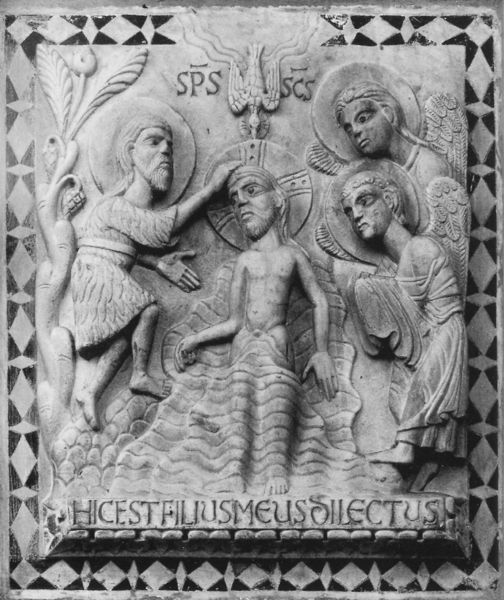
Titel: Kanzel
Standort: Florenz, S. Leonardo in Arcetri (EU - I - Toskana)
Schlagwörter: baum, flügel, mann, vogel, wasser, weiß, fluss, menschen, brust, marmor, männer, schwarz, tuch, halten, johannes, rahmen, stehen, stein, taube, täufer, pflanze, fliegen, engel, relief, schrift, wellen, inschrift, religion, heiligenschein, nimbus, christus, jesus, mittelalter, segnen, heiliger, heilige, taufe, muser, elfenbein, geist, bildhauer, latein, jordan, heiligenscheine, kreuznimbus, heiliger geist, nimben, hl geist, sohn gottes, meus, aureolen, steinfiguren, est, sturzflug, hic, filius, fellumhang, körpoer, dies ist mein sohn, der erwählte, zierrahmung, hic est filius meus selelctus, dilectus, ge3ngel, heiliger geiset